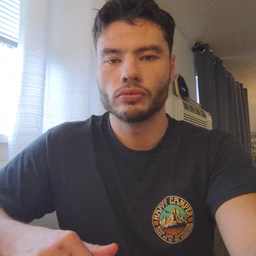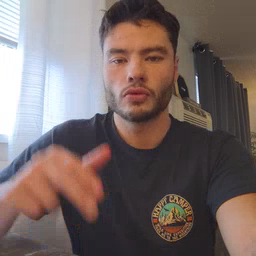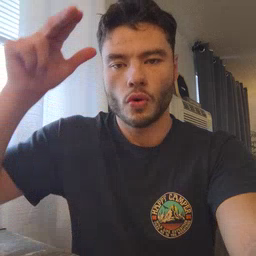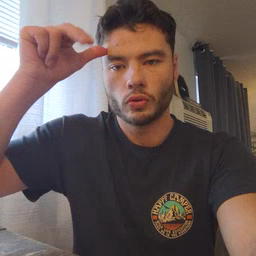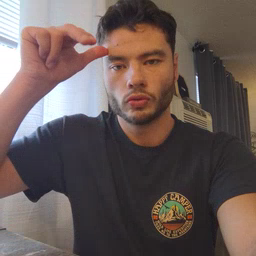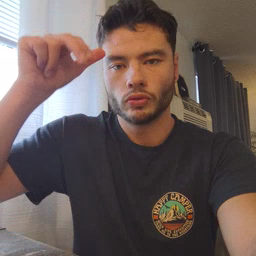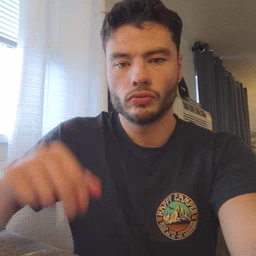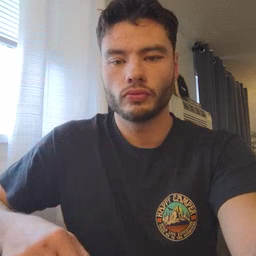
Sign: horse